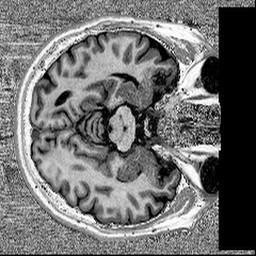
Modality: MP2RAGE
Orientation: axial
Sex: male